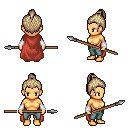
a pixel art fantasy rpg character, female body template, human, tanned skin, maroon cape, teal pants, white blonde short topknot hairstyle, white cloth bracers, spear, four views (front, back, left, right), 2x2 character sprite sheet, small pixel art, hard edges, no anti-aliasing